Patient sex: F
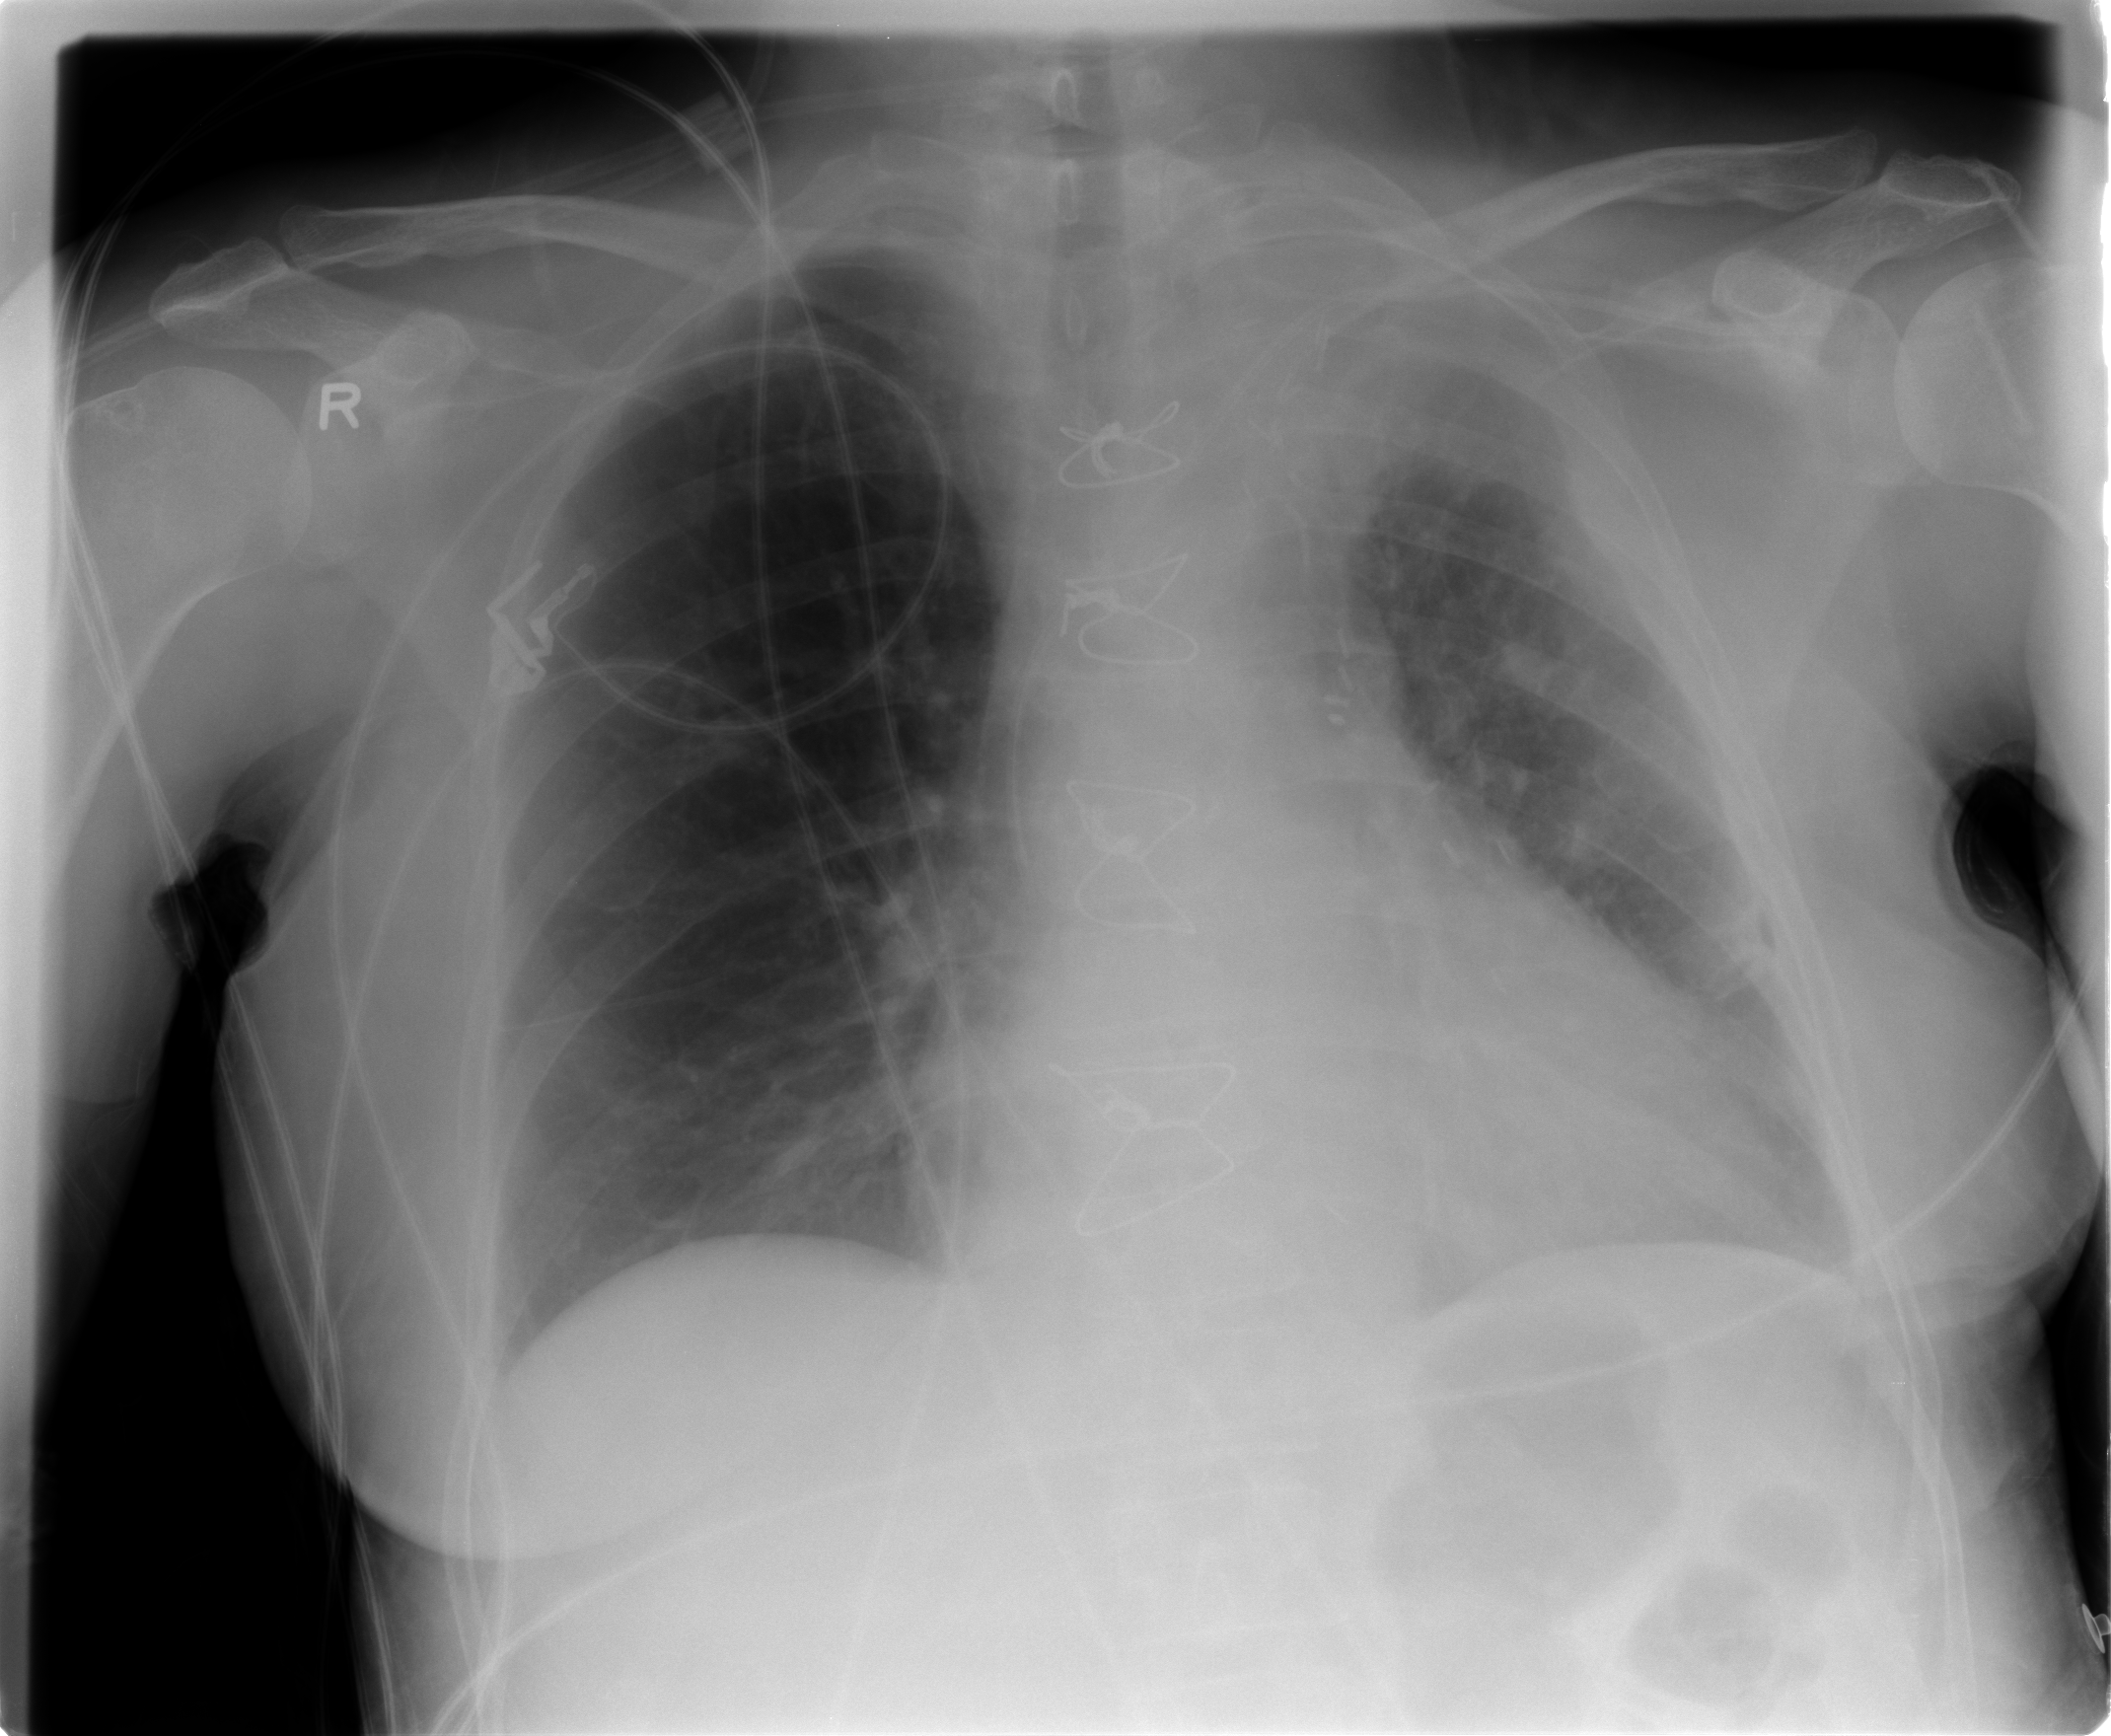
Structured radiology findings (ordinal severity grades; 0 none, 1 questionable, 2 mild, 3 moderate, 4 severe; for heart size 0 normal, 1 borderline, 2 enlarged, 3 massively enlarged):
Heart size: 2
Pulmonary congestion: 1
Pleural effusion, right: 0
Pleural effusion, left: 2
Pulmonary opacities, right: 0
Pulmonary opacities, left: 1
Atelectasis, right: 0
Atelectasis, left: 2